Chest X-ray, AP view. Patient: 54 years old, sex F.
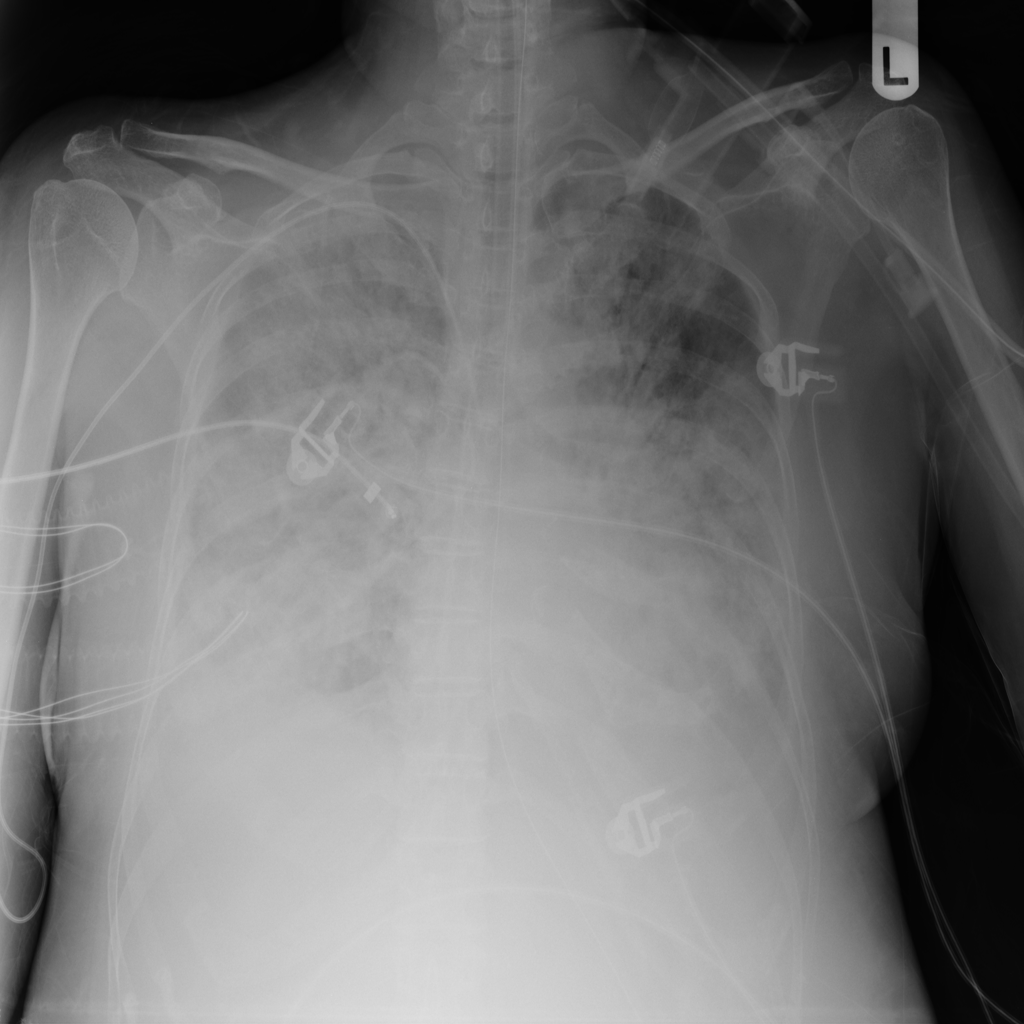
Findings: Edema, Infiltration, Pneumonia